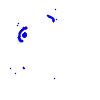
Particle: electron